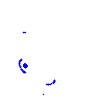
Particle: kaon